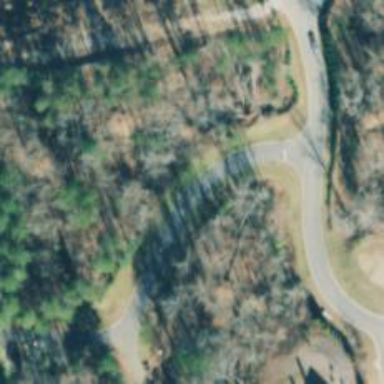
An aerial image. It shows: Residential road.